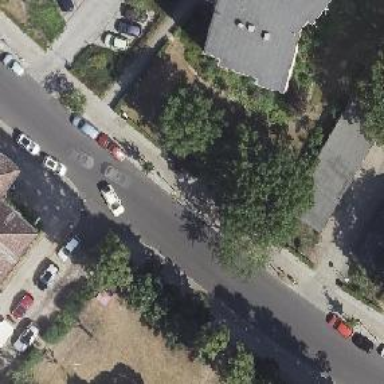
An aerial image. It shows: Residential road with asphalt surface. There are separate sidewalks on both sides. The parking is parallel with half of it on the kerb.